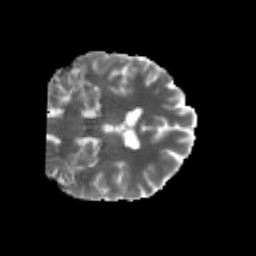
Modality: MD
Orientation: coronal
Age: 36
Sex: male
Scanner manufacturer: siemens
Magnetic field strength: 3 T
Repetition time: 3.5 s
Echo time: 0.125 s